Question: We are facing an issue in using nested bootstrap accordions. On click of the Parent accordion The child element icons are changing and vice versa is happening too. It should not happen, the inner accordion like any other normal accordion.

Fiddle link:
<URL>
Javascript:
'''
$('#accordion .collapse').on('shown.bs.collapse', function(){
$(this).parent().find(".fa-plus").removeClass("fa-plus").addClass("fa-nus");
}).on('hidden.bs.collapse', function(){
$(this).parent().find(".fa-minus").removeClass("fa-minus").addClass("fa- plus");
});
'''
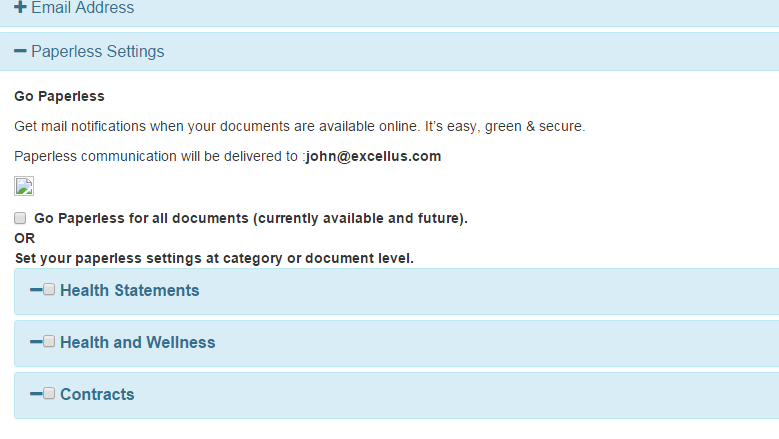
Answer: So the problem is that due to some reason that callback fires all the way up the accordion.
One solution that works and according to me is cleaner is to use CSS-selectors to determine what to display:
I've added so that each header has a fa-plus and a fa-minus and with CSS hides / shows depending on the class .collapsed
HTML changed from:
'''
<span class="fa fa-minus"></span>
'''
to:
'''
<span class="fa fa-minus"></span><span class="fa fa-plus">
'''
CSS added:
'''
.accordion-toggle.collapsed > .fa-minus{
display:none;
}
.accordion-toggle > .fa-plus{
display:none;
}
.accordion-toggle.collapsed > .fa-plus{
display:inline;
}
'''
<URL>